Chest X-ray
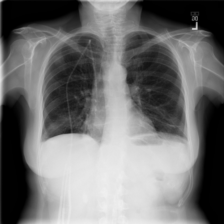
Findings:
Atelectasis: positive
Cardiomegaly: negative
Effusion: negative
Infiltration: negative
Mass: negative
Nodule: negative
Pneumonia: negative
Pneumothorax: negative
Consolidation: negative
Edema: negative
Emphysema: negative
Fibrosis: negative
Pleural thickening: negative
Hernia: negative